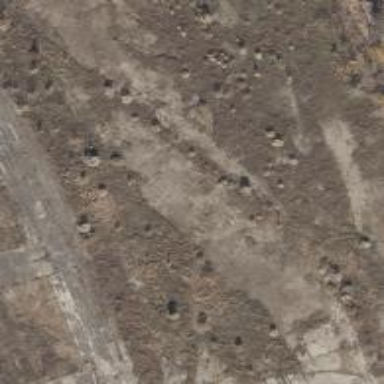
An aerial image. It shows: Disused railway yard.